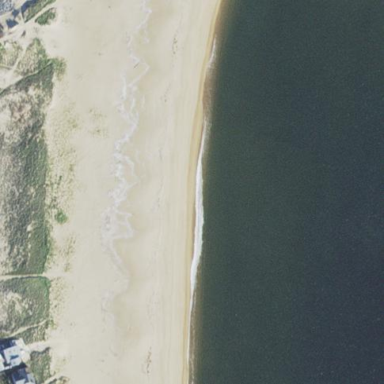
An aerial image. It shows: Sandy beach with natural surroundings.